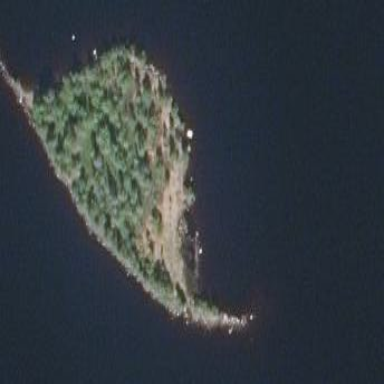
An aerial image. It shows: Islet.